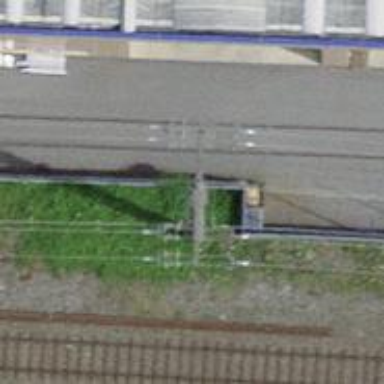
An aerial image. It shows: Concrete power pole.